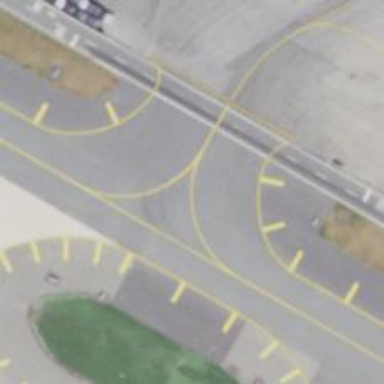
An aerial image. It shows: View of taxiway at the airport.